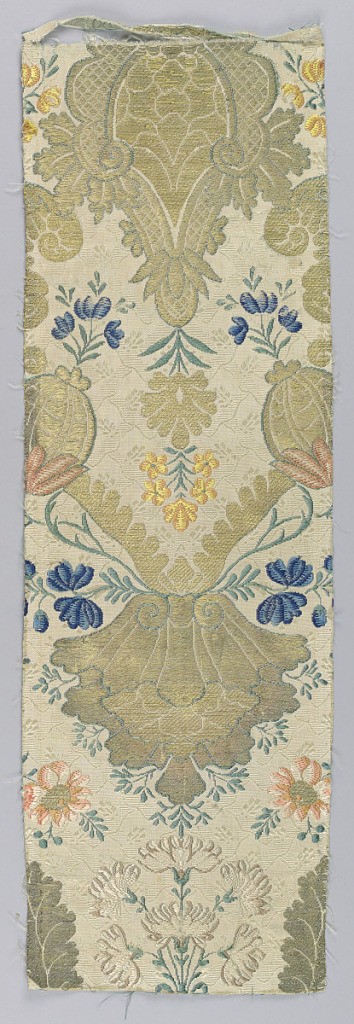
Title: Fragment
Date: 18th century
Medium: silk, metallic yarns Technique: damask weave with supplementary weft patterning (brocaded)
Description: Fragment of white silk damask showing floral diaper pattern, with supplementary weft patterning (brocade) in polychrome silk and metallic yarns showing symmetrical design of pomegranates, florals and scrolls.